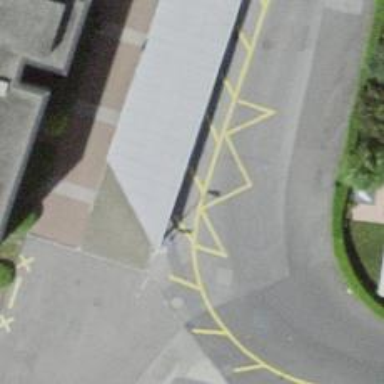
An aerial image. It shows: Bus stop with shelter. It is platform for public transport.